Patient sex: M
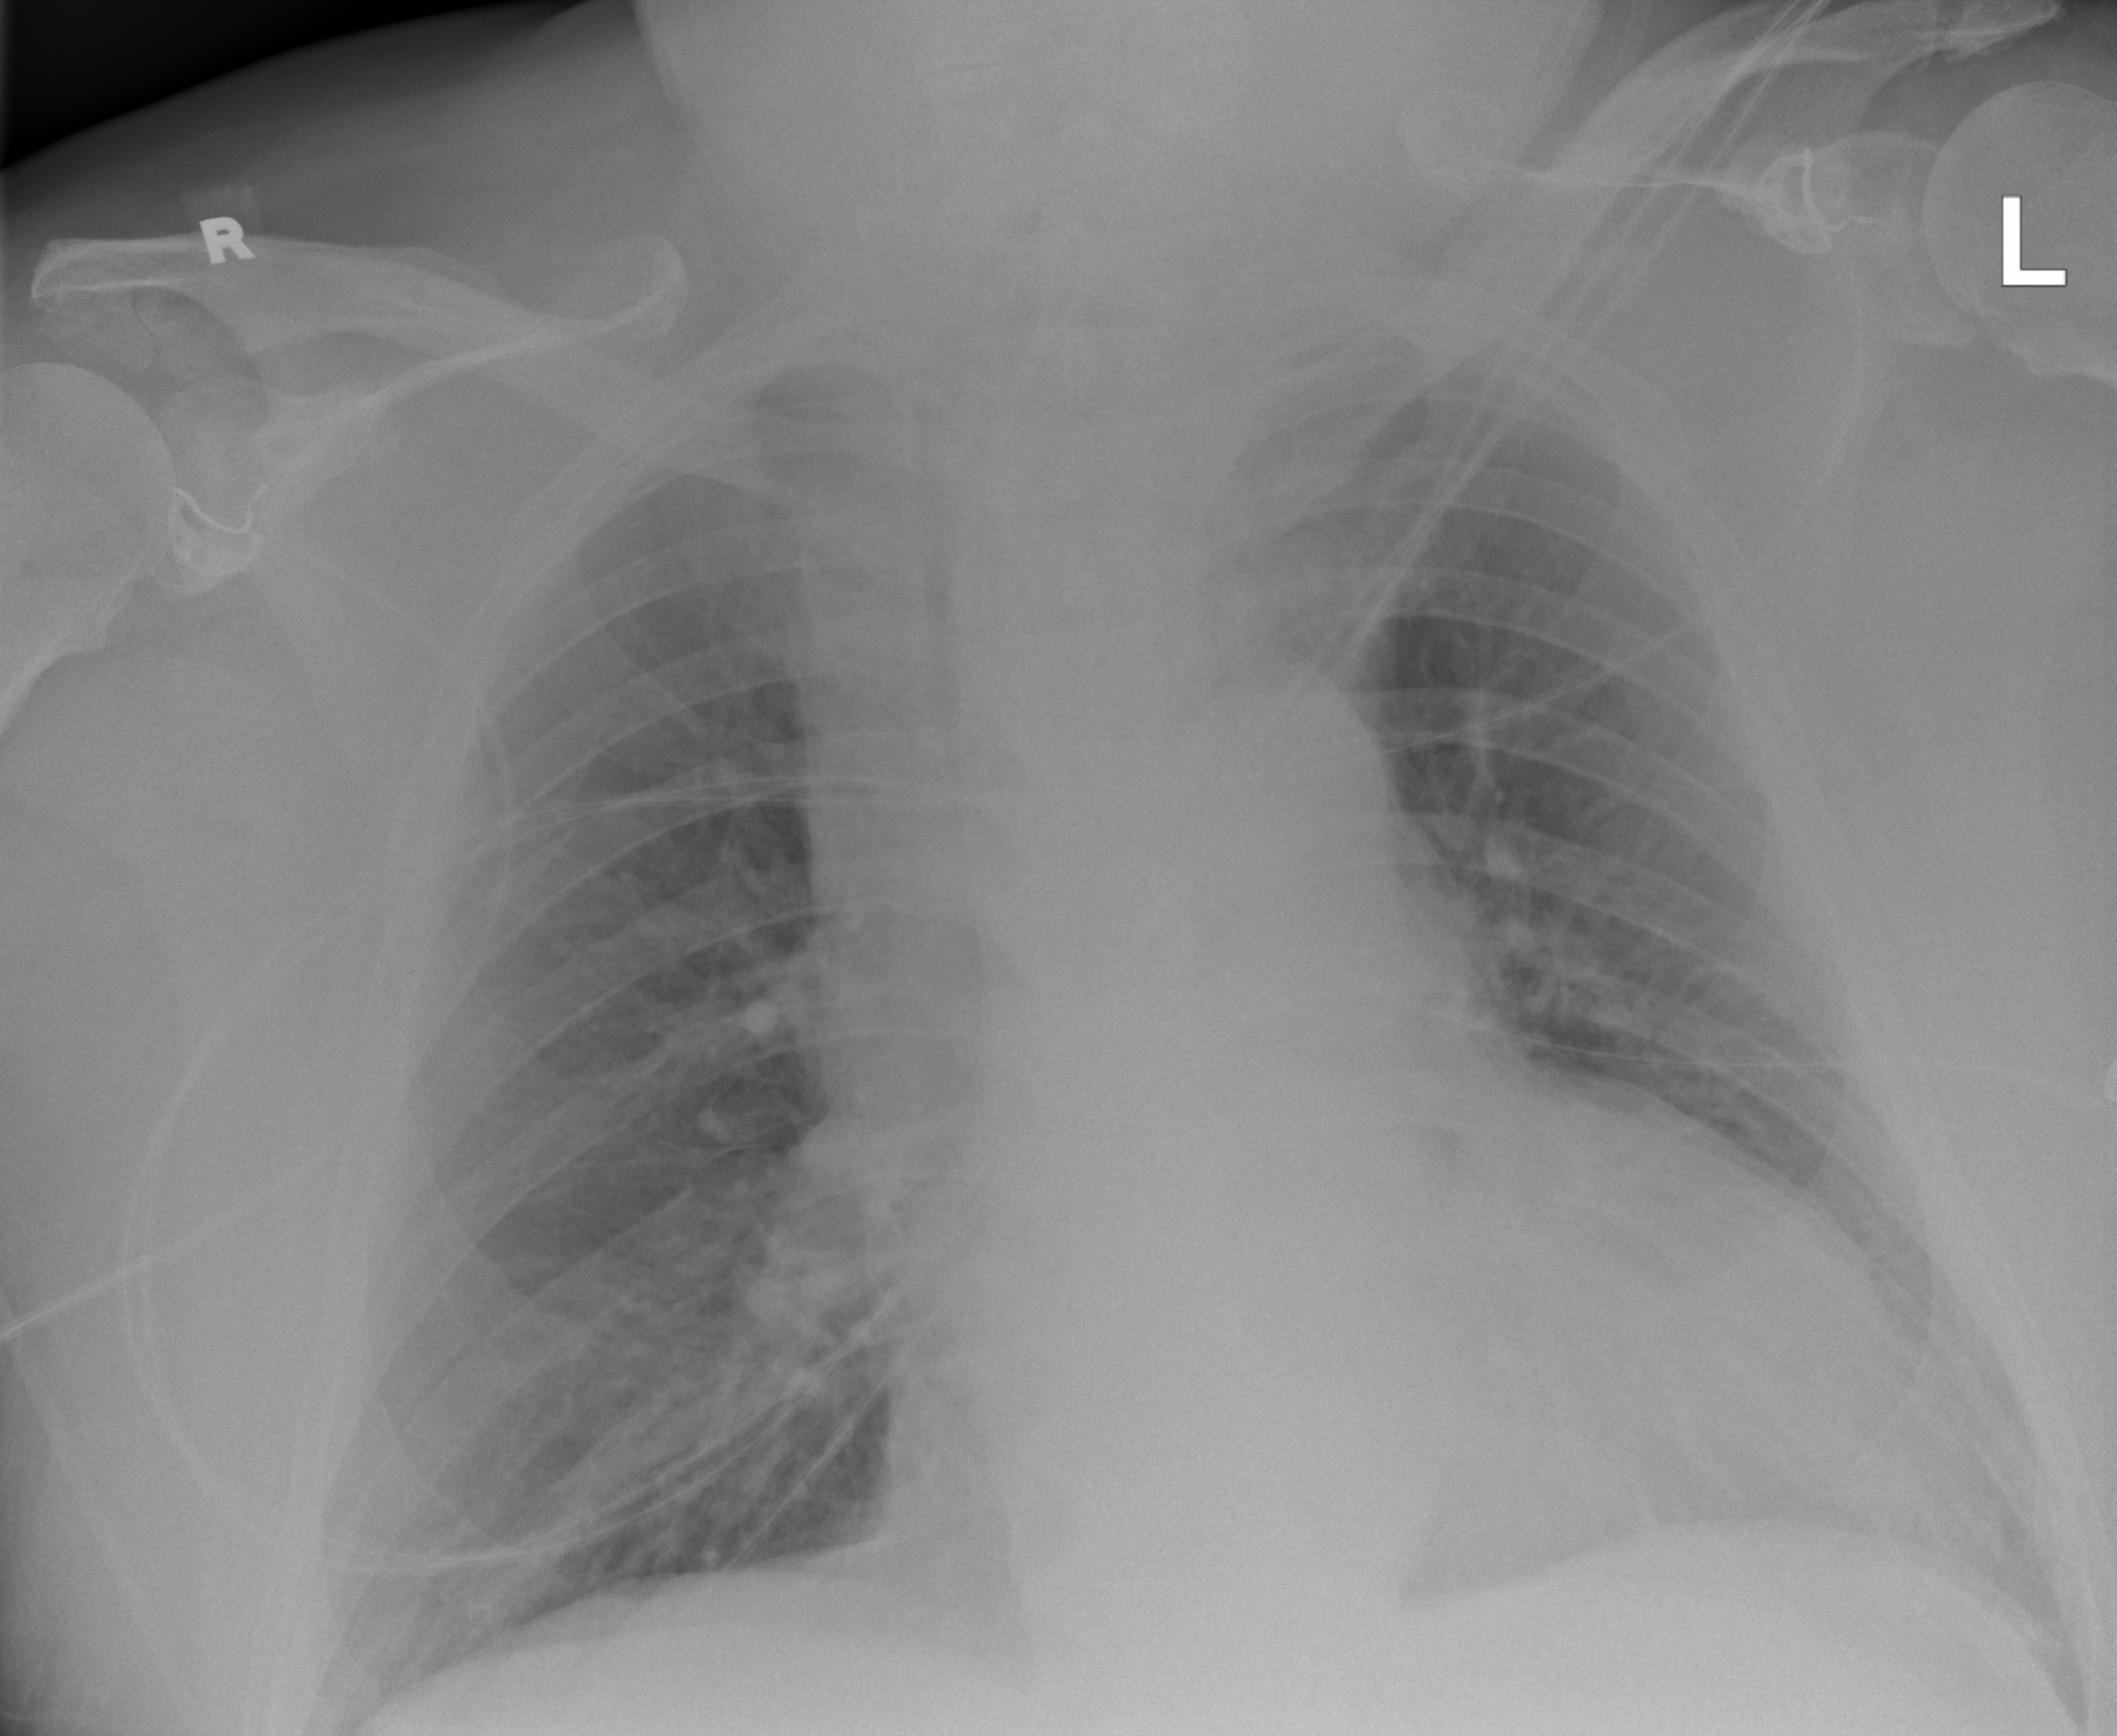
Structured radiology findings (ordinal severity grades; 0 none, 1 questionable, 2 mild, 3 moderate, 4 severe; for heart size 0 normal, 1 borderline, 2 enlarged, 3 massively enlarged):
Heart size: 2
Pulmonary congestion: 2
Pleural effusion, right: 0
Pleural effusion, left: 0
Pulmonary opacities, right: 2
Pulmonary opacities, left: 0
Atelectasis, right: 2
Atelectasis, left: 2